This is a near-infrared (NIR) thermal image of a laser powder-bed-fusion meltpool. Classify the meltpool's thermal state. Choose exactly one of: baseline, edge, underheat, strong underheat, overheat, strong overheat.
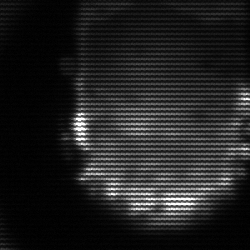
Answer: baseline